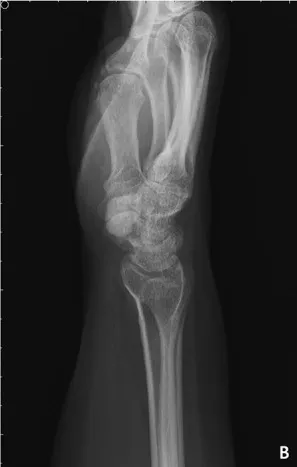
Preoperative X-ray of the first patient showing one calcified nodule sized 1.3 x 0.8 x 1.0 cm3 at the volar side of the capitate-hamate region. (B) Lateral view.
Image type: radiology (x_ray)